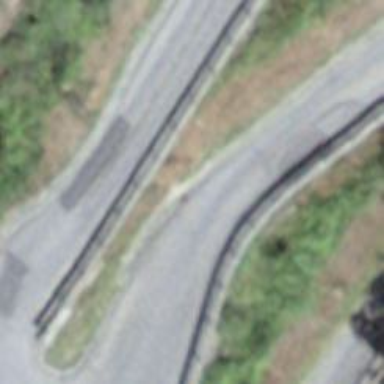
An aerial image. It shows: Asphalt road classified as tertiary.